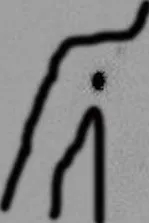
Preoperative lymphoscintigraphy identifies uptake of the radiolabelled tracer in a single axillary lymph node.
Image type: radiology (scintigraphy)